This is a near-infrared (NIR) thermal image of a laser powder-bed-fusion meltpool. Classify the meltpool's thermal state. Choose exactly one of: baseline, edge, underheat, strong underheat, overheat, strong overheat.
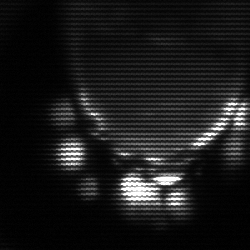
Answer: baseline